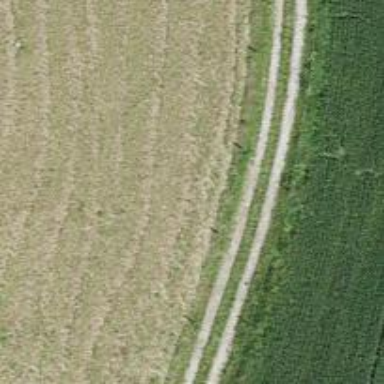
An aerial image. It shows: Gravel track with grade5 tracktype.